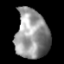
Tissue: lung
Cell type: Epithelial cells
Senescence score: 0.2163
Nuclear area (px): 1599
Mean DAPI intensity: 149.136